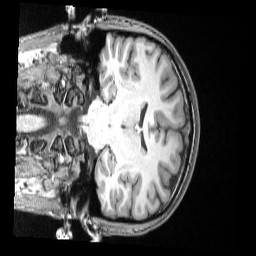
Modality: T1w
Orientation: coronal
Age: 22
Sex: male
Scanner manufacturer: siemens
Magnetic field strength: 3 T
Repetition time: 2 s
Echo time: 0.00339 s